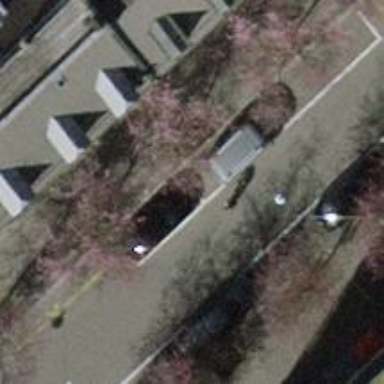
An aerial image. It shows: Avenue lined with trees.